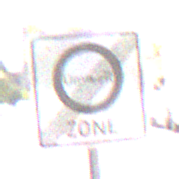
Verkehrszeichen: EndeUmweltzone
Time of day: MorningAfternoon
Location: Outdoor (Urban)
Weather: PartlyCloudy
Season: NotSpecified
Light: Natural